Question: I would like to create a button that when launching a python script. This script opens a data.txt file and transforms it into json so that I can integrate it into my database in the future.
What I want to do today is just to create a button that when clicking starts the script (I would check in my documents if the file json result.txt has been created which allows me to check if the function works).
Here is what I have done:
'''
url(r'whatever^$', views.recup_wos, name='recup_wos'),
'''
'''
def recup_wos(request):
if request.method == 'POST':
import newscript.py
os.system('python newscript.py')
return redirect('accueil')
'''
'''
<form action='{% url recup_wos %}' method="POST">
<input value="Executer" type="submit">
</form>
'''
The error message is the following:
'''
Reverse for '' with arguments '()' and keyword arguments '{}' not found. 0 pattern(s) tried: []
'''

I think the error is mainly in the view, maybe a syntax error?
---
I changed my template and my view. It does the redirection well but the script does not launch :
'''
def recup_wos(request):
if request.method == 'POST':
os.system('Python newscript.py')
return redirect('../page/accueil')
'''
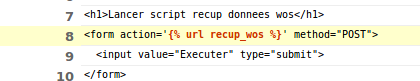
Answer: You should use quotes when using strings with the url template tag:
'''
{% url "recup_wos" %}
'''
It's not clear why you are trying to run a python script using 'system'. Since it is a Python script it might be better to
'''
from newscript import do_stuff
def recup_wos(request):
if request.method == 'POST':
do_stuff()
return redirect('../page/accueil')
'''
If that is not possible, then you could use <URL> instead of 'os.system' to run the command. If it fails, then you should get a traceback which might help identify the problem.
'''
import subprocess
def recup_wos(request):
if request.method == 'POST':
subprocess.check_call(['python', 'newscript.py']) # nb lowercase 'python'
return redirect('../page/accueil')
'''